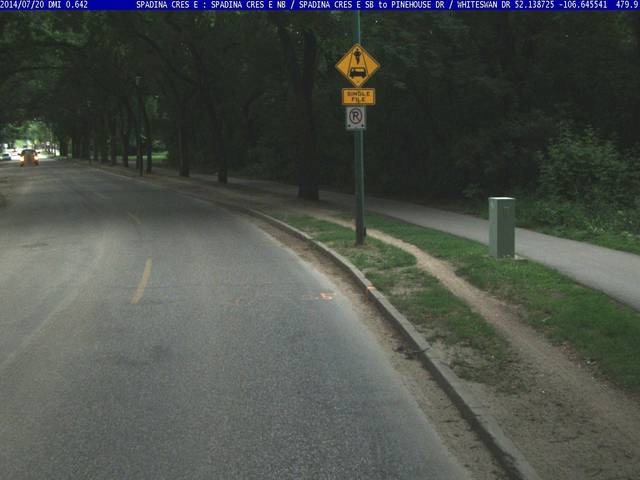
Region: Canada
Coordinates: 52.139, -106.646